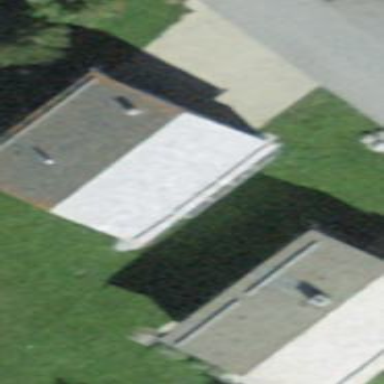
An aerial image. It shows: Detached building.